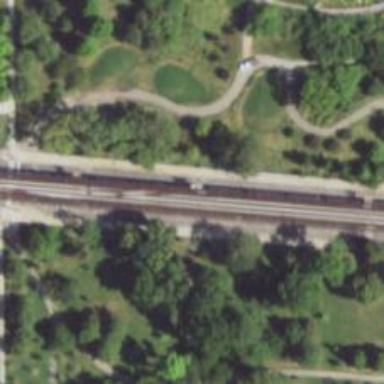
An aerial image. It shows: Bridged rail siding with electrification.